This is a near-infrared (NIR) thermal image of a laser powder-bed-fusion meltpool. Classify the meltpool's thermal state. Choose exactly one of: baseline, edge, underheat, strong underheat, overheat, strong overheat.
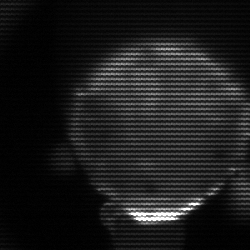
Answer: edge